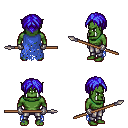
a pixel art fantasy rpg character, male body template, orc, green skin, blue tattered cape, metal pants, blue parted hairstyle, metal gloves, spear, four views (front, back, left, right), 2x2 character sprite sheet, small pixel art, hard edges, no anti-aliasing